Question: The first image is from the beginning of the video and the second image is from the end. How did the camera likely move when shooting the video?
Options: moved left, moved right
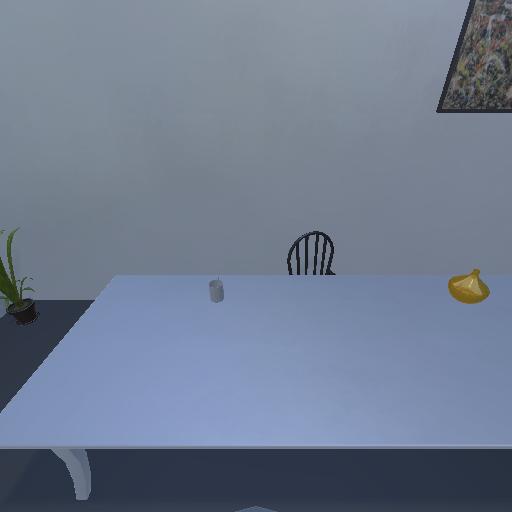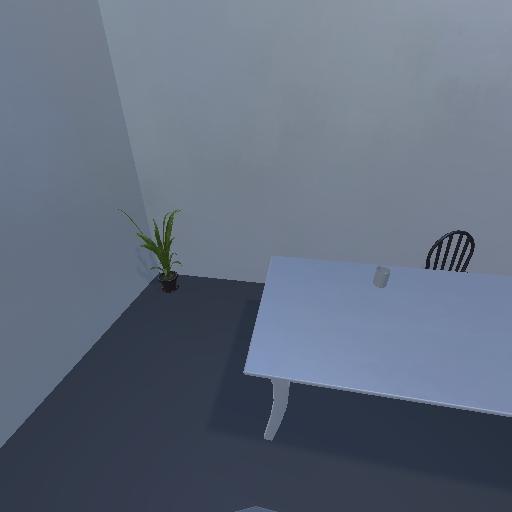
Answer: moved left